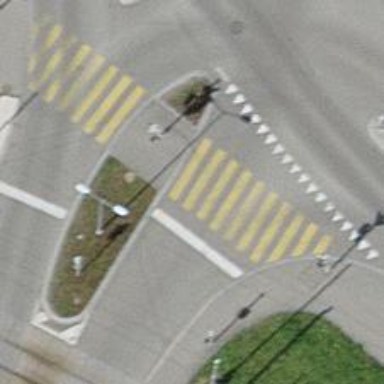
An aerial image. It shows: Road crossing with traffic signals.